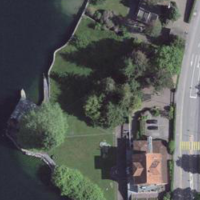
EUNIS habitat code: 25
Species observed at this site:
Lathyrus vernus
Cypripedium calceolus